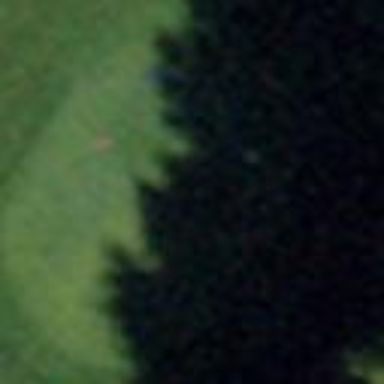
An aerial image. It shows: Grass area designated as golf tee.